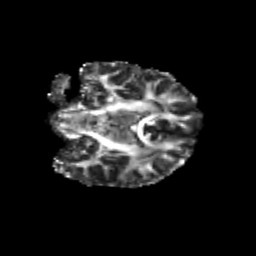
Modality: FA
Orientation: coronal
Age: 26
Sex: female
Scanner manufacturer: siemens
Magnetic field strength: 3 T
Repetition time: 3.5 s
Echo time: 0.113 s